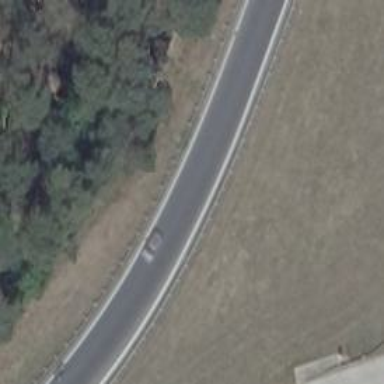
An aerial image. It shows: Asphalt motorway link.